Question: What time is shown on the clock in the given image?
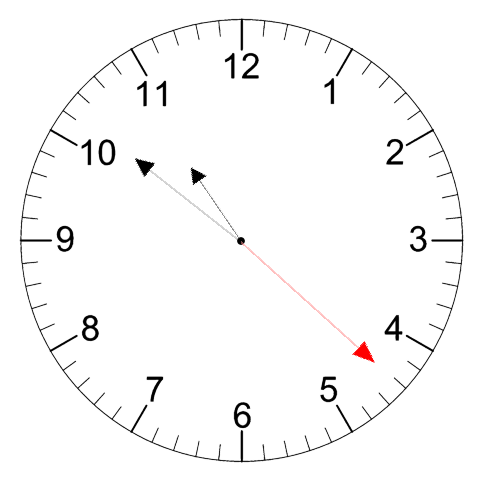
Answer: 10:51:22